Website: bh-photo
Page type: customer-info-address
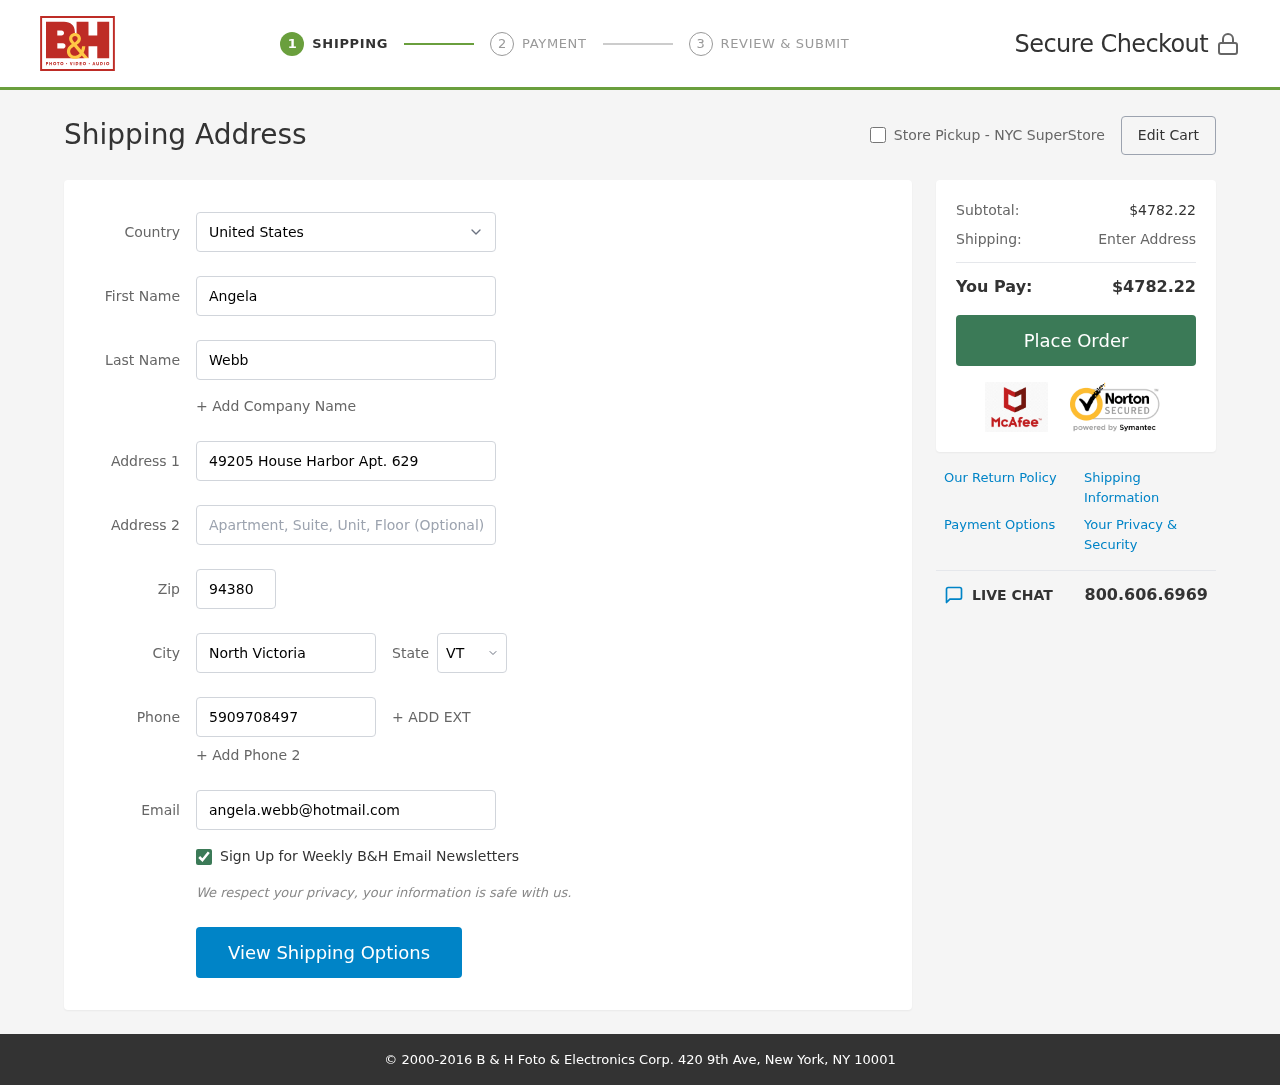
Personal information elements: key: PII_CITY
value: North Victoria
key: PII_COUNTRY
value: United States
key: PII_EMAIL
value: angela.webb@hotmail.com
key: PII_FIRSTNAME
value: Angela
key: PII_LASTNAME
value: Webb
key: PII_PHONE
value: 5909708497
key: PII_POSTCODE
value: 94380
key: PII_STATE_ABBR
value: VT
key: PII_STREET
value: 49205 House Harbor Apt. 629
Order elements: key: ORDER_SUBTOTAL
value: $4782.22
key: ORDER_TOTAL
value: $4782.22